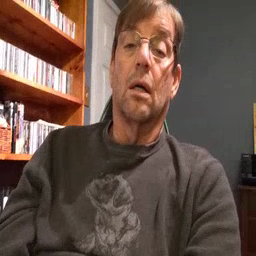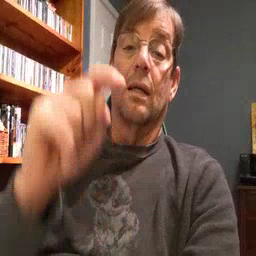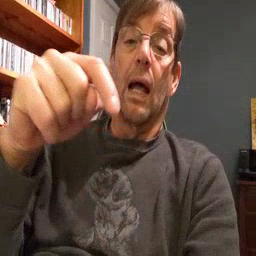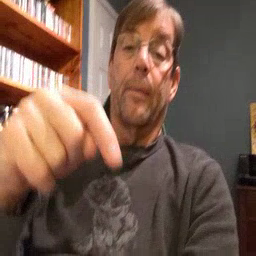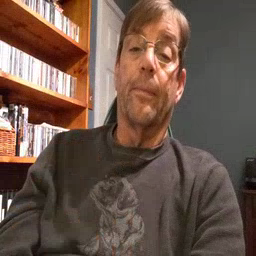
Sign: time